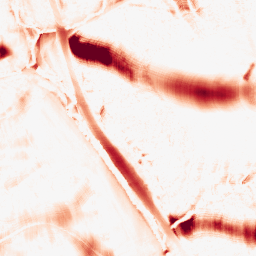
Category: morphological
Decomposition family: morphological_ellipse
Decomposition parameters: operation: opening
width: 50
height: 30
Upsampling method: lanczos
Upsampling parameters: scale: 2
Upsampling scale: 2